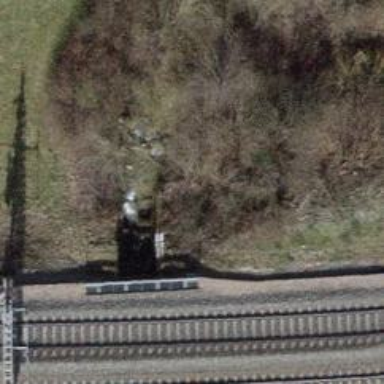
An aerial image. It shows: Tunnel.